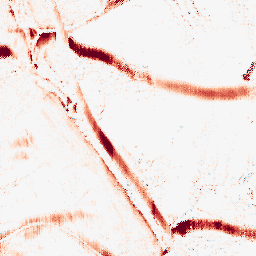
Category: morphological
Decomposition family: morphological_ellipse
Decomposition parameters: operation: opening
width: 20
height: 5
Upsampling method: regularized
Upsampling parameters: scale: 4
lambda_reg: 0.1
Upsampling scale: 4